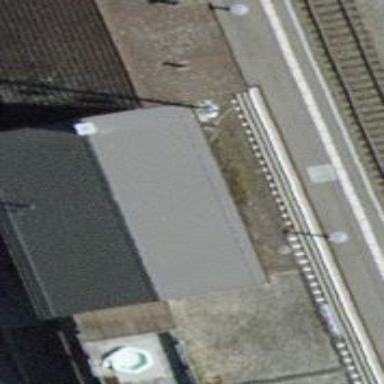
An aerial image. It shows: Train station building.